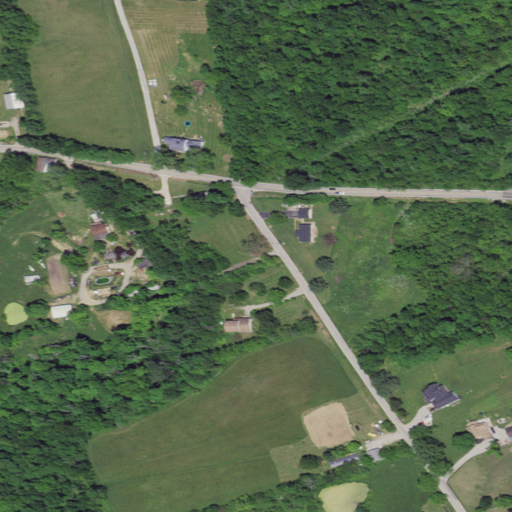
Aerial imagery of mountain in Kentucky named Visalia Hill containing deciduous forest, pasture, open development, mixed forest, and low intensity development